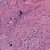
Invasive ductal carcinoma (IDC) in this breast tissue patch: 1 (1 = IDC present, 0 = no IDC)